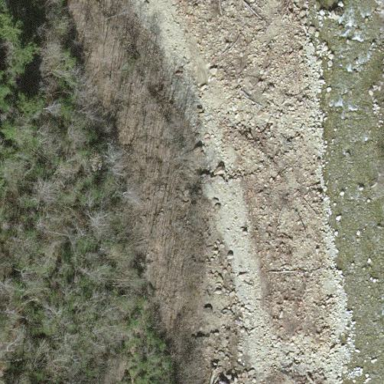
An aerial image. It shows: Landscape with shingle surface.